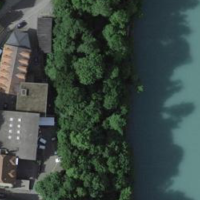
EUNIS habitat code: 53
Species observed at this site:
Pseudochorthippus parallelus
Mergus merganser